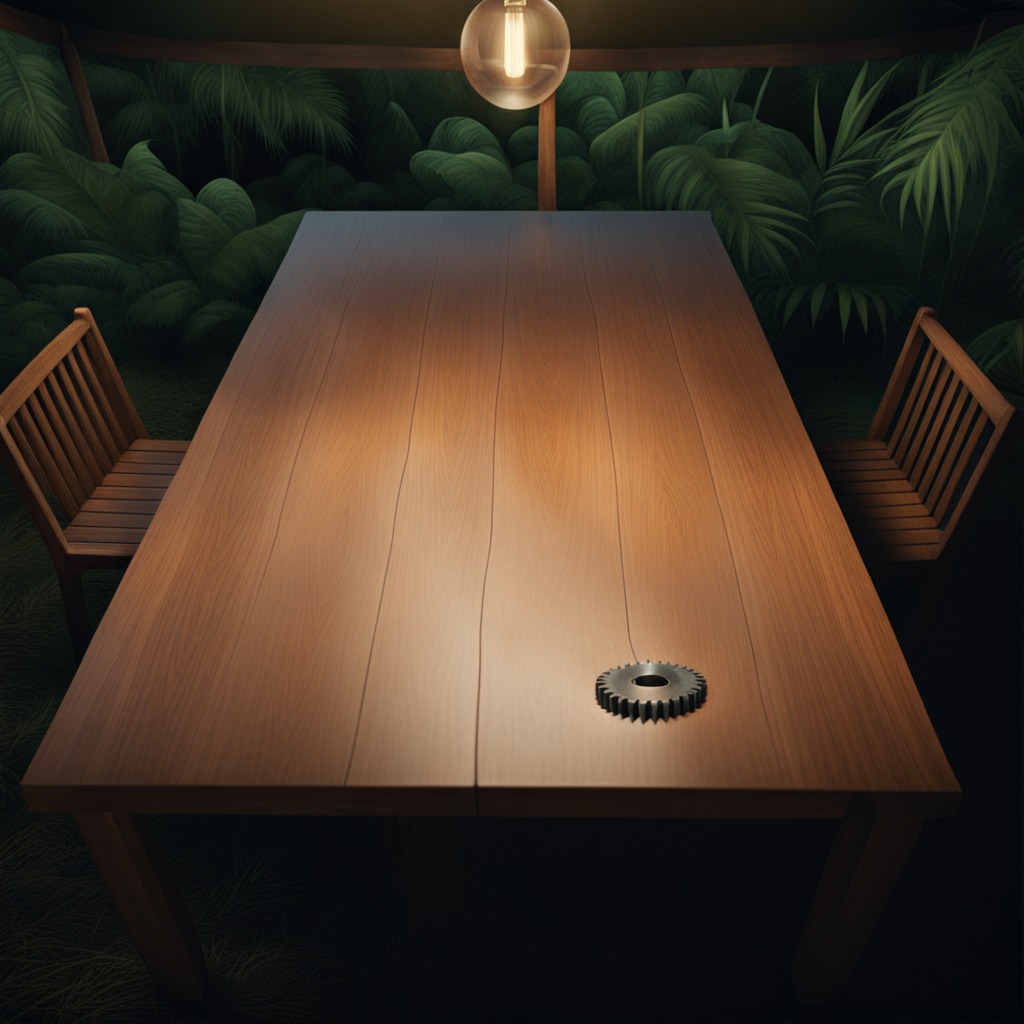
A steel gear with teeth is lying on a wooden table.